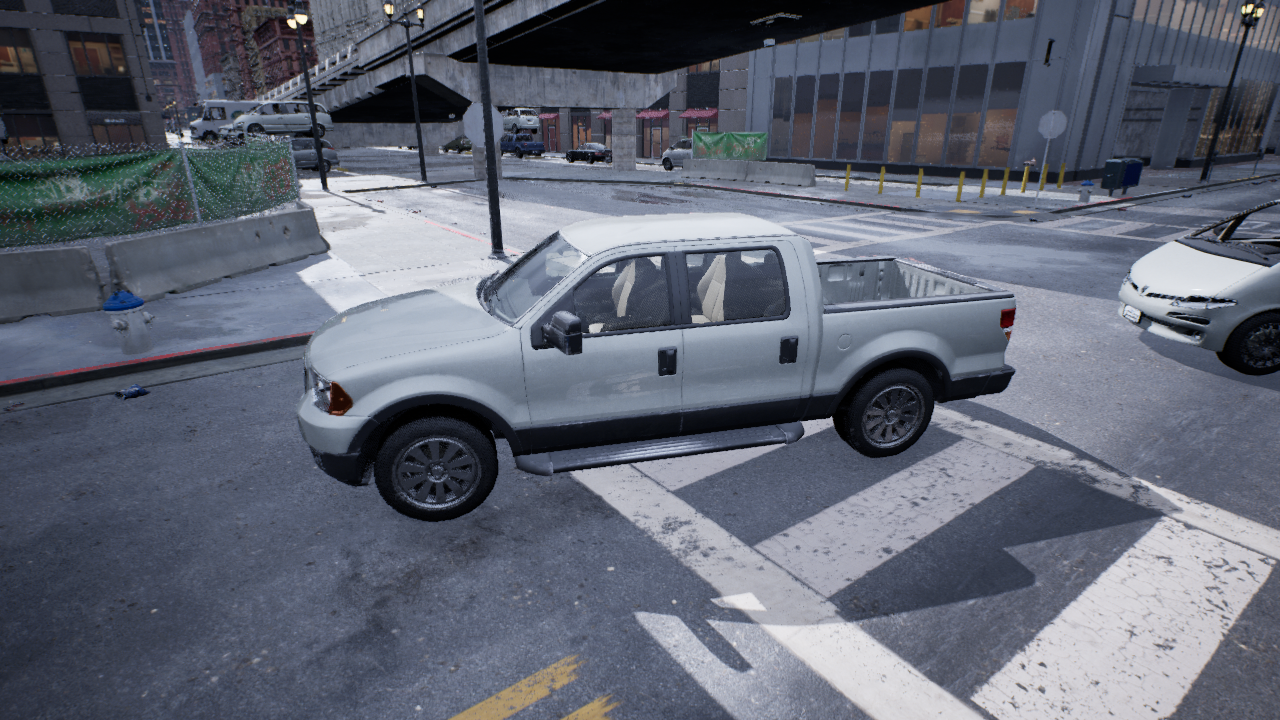
Venue: intersection
Lighting: overcast
Vehicle rig: pickup